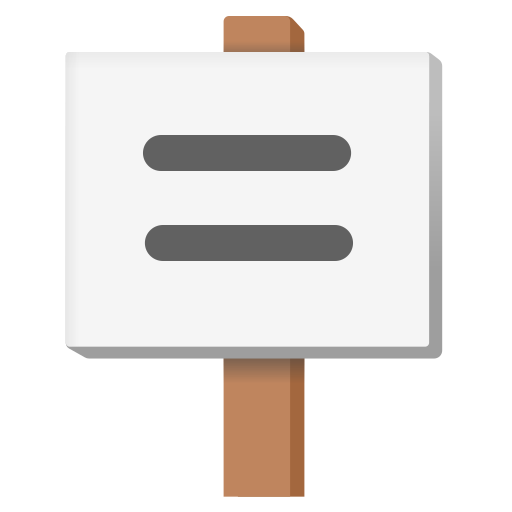
Emoji: 🪧